Field crop: tomato
Growth stage: 2
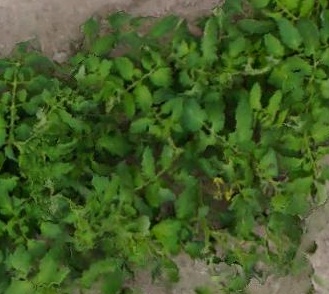
Species: tomato